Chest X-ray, PA view. Patient: 50 years old, sex F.
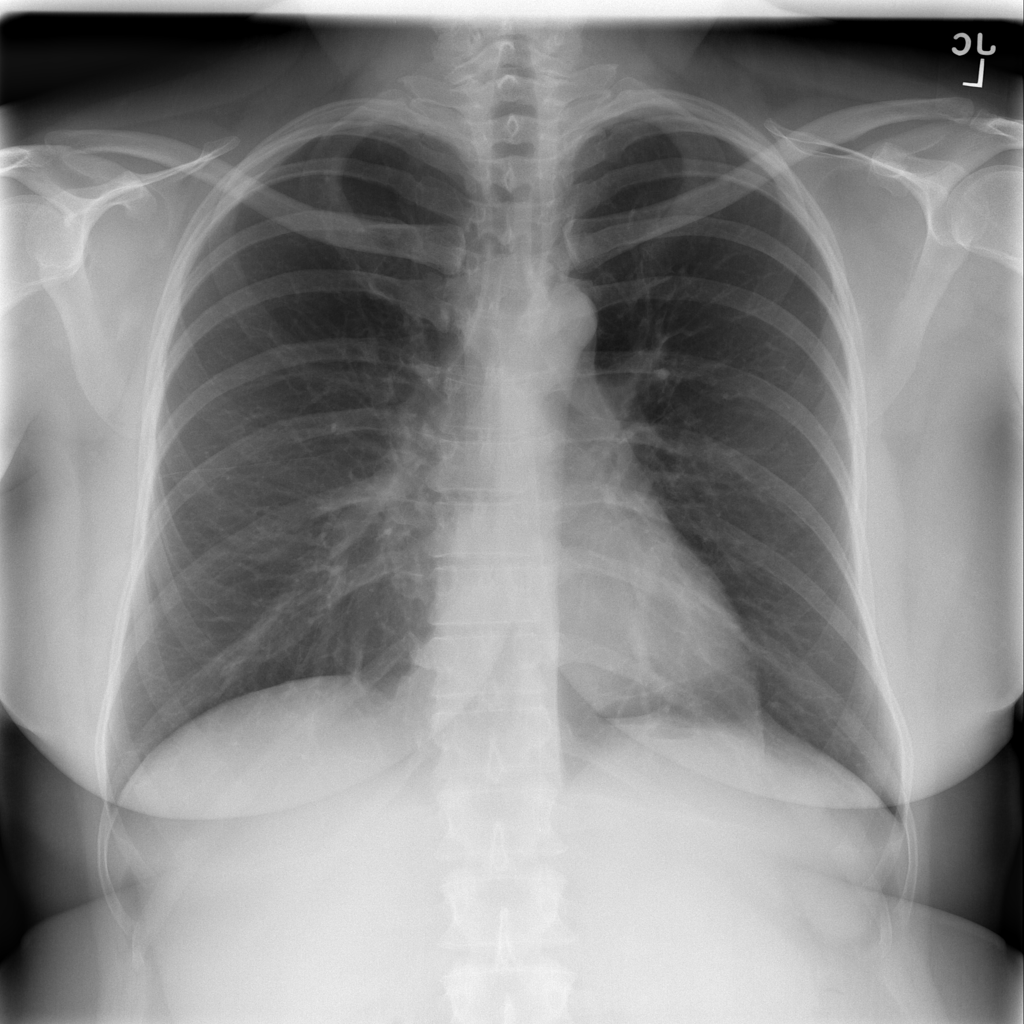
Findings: No Finding